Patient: sex M, age 61
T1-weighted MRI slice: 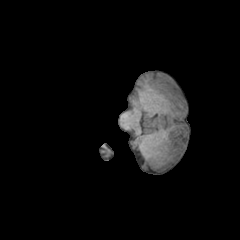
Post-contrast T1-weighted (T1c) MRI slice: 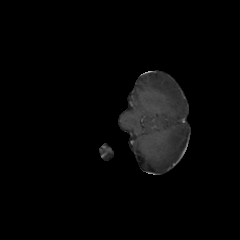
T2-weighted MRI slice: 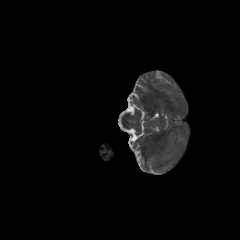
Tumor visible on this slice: no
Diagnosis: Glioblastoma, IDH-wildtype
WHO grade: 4